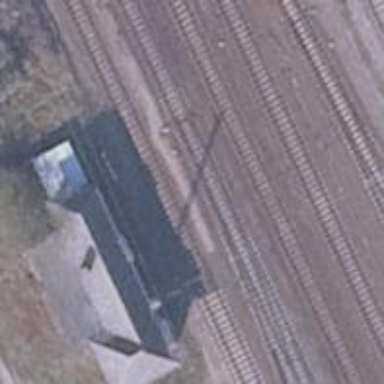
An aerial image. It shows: Railway switch with turnout to the right.